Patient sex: M
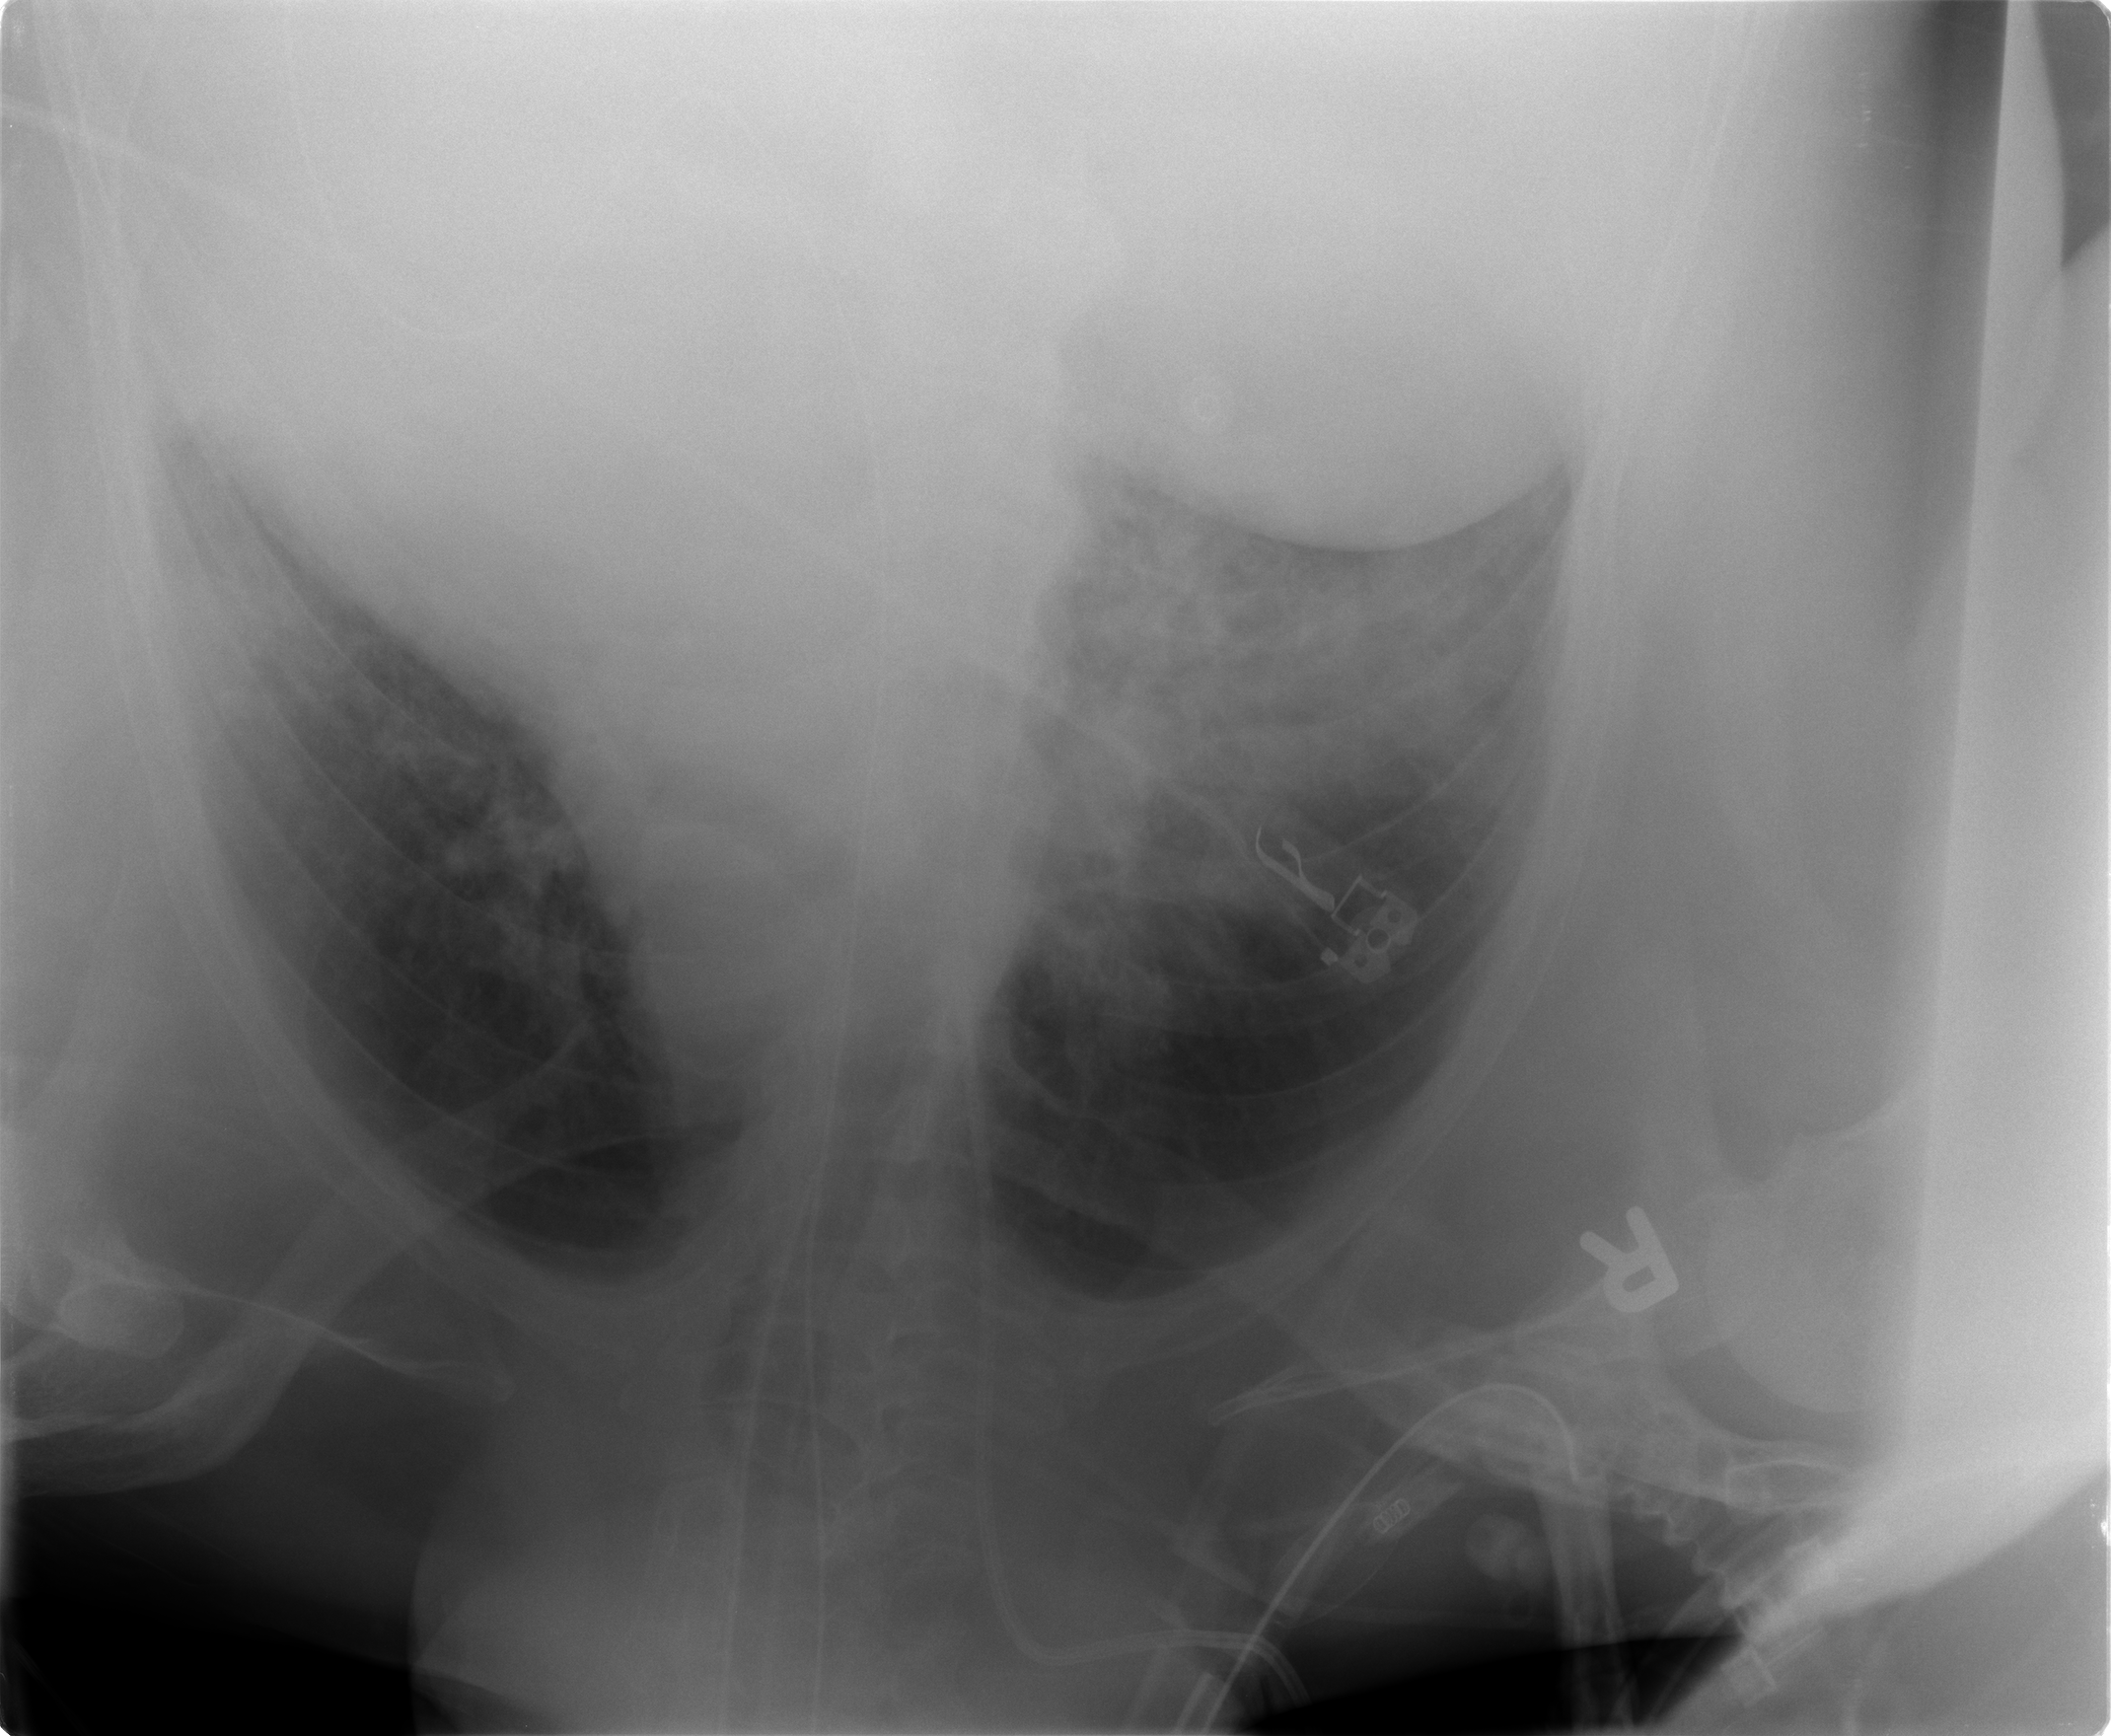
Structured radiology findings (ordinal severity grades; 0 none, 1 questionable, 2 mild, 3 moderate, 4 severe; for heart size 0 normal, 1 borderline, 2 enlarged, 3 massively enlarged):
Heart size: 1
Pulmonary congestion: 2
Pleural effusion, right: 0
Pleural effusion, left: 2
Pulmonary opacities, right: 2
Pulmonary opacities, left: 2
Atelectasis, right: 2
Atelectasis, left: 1